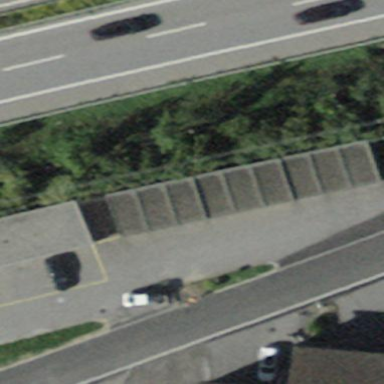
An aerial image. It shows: Group of garages.